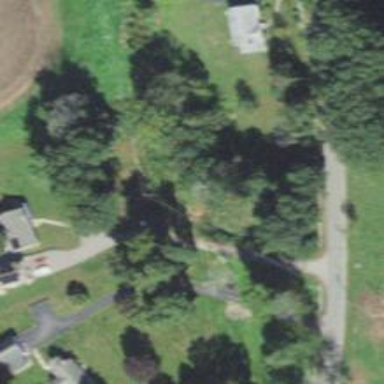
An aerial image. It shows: Residential driveway designated as service road.